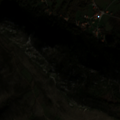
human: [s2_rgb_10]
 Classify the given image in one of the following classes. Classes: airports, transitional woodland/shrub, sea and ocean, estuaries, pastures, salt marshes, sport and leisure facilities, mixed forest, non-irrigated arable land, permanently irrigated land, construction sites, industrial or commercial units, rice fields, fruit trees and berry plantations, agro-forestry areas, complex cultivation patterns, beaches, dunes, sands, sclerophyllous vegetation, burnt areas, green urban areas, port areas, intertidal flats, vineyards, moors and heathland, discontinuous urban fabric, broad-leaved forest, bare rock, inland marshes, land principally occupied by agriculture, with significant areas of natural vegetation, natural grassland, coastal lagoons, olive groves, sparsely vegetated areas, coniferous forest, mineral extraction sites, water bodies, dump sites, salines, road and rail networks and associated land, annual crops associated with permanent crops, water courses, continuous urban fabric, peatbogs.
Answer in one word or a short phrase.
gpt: olive groves, pastures, land principally occupied by agriculture, with significant areas of natural vegetation, natural grassland, sclerophyllous vegetation, transitional woodland/shrub